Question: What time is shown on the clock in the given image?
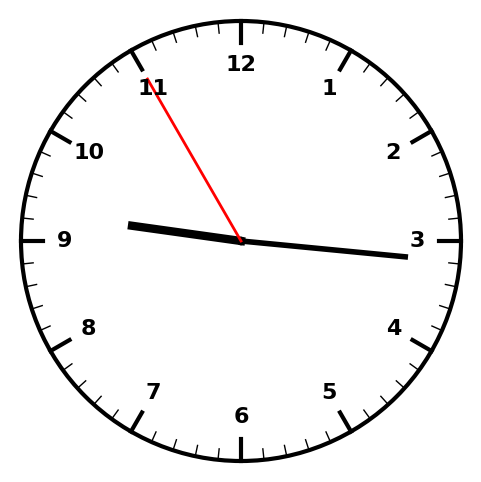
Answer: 09:15:55